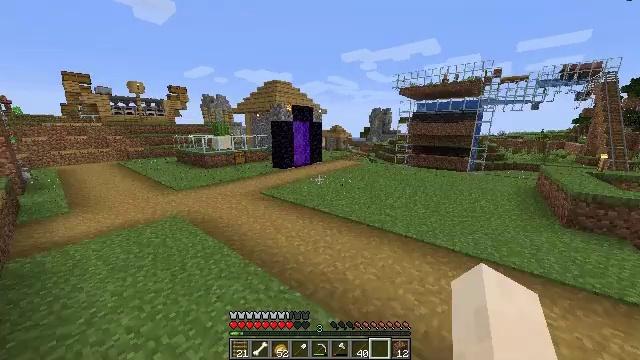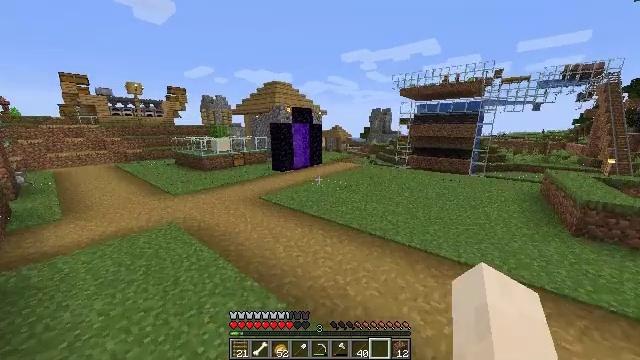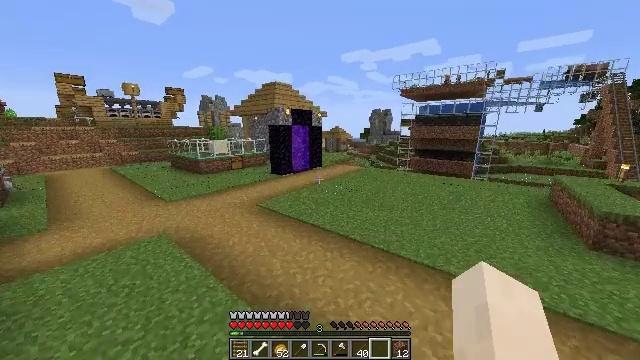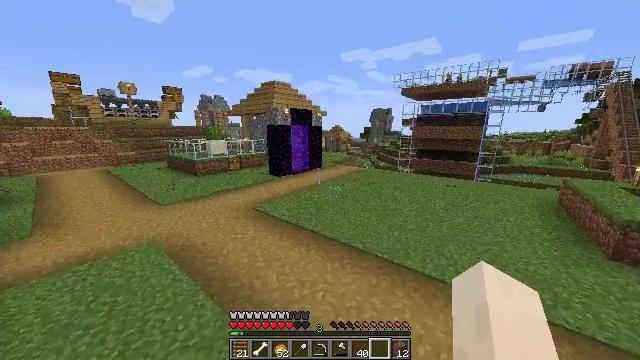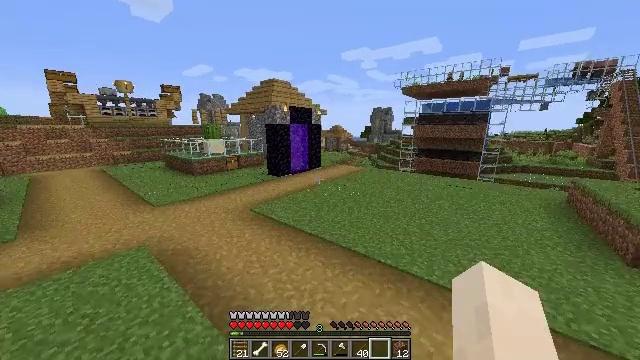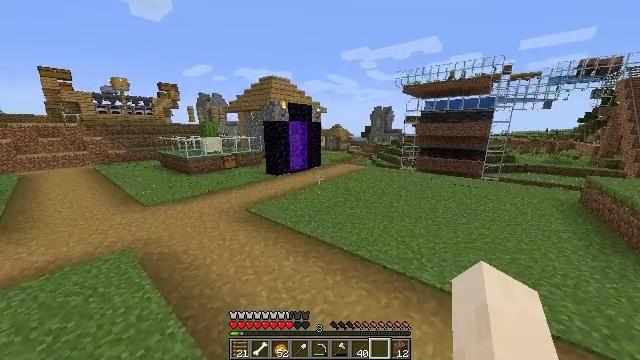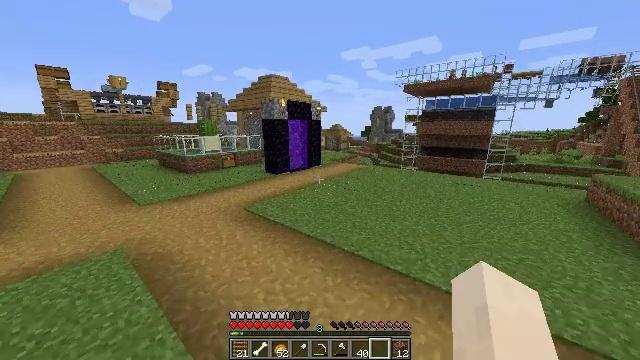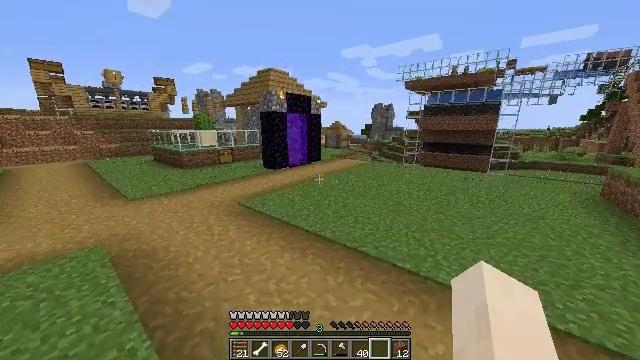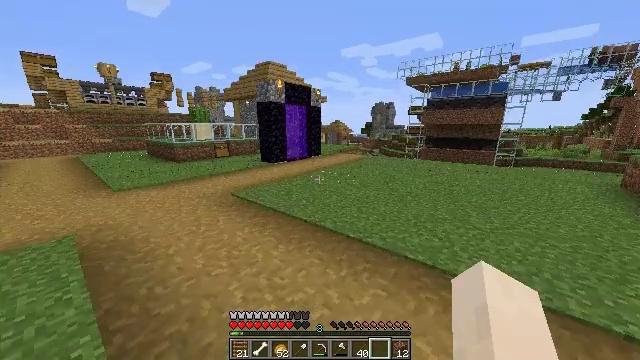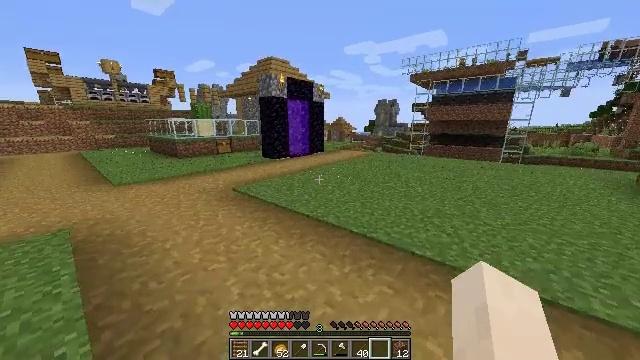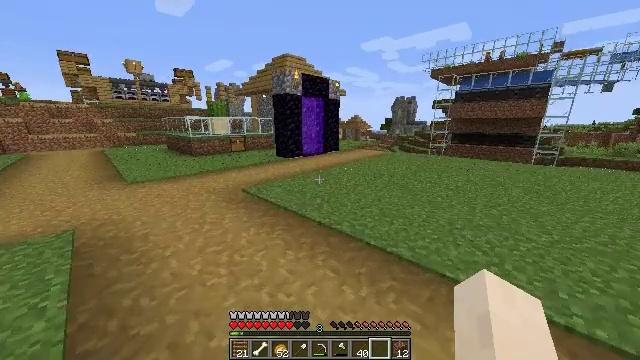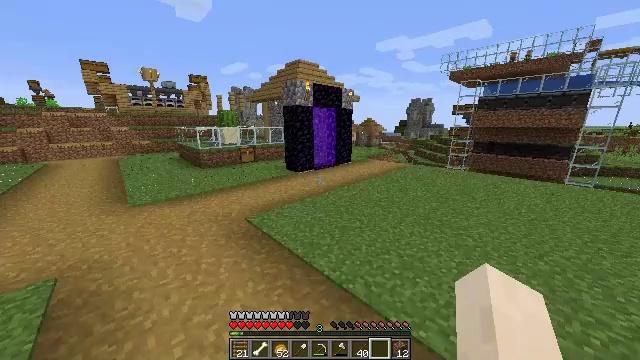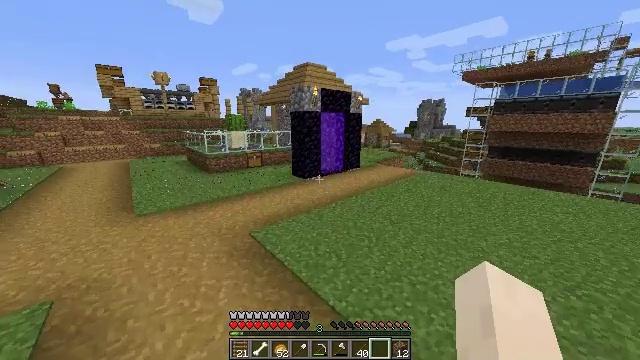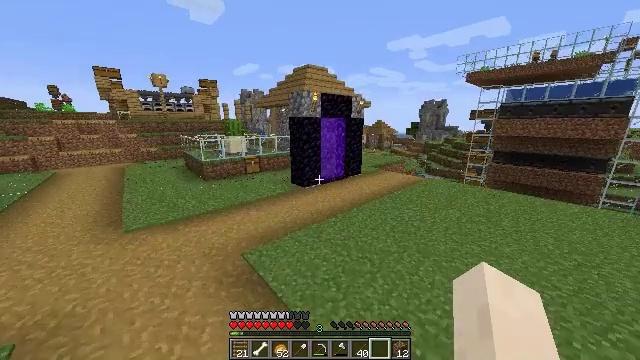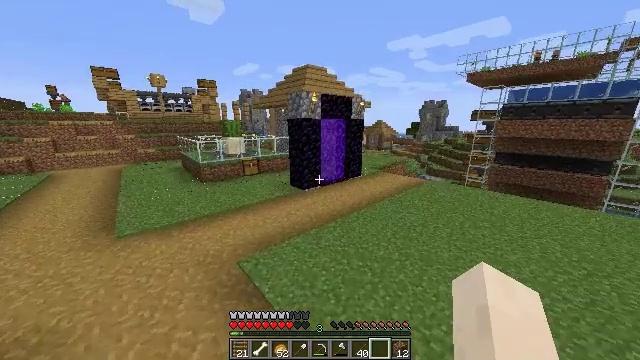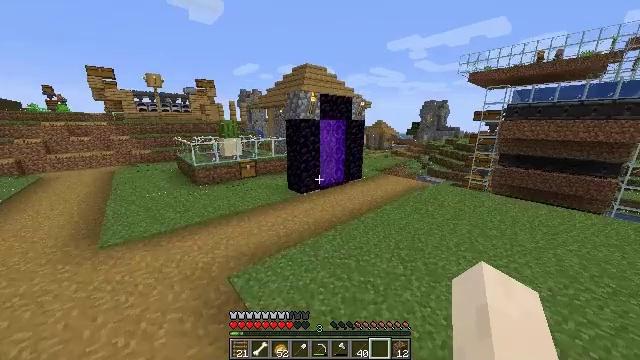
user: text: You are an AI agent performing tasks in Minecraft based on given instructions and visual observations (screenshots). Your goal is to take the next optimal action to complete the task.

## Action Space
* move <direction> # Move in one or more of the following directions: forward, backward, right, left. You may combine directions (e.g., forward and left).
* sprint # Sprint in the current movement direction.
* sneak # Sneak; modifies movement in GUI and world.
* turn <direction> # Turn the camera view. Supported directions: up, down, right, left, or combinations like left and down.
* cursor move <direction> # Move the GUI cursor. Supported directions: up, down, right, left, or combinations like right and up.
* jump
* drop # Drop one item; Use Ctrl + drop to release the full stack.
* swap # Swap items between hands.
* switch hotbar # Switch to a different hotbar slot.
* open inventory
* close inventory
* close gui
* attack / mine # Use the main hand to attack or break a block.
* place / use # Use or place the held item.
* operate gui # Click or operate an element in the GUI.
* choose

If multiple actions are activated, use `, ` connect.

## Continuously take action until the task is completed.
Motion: motion action
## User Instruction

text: Combine four andesite in the crafting table to craft polished andesite.
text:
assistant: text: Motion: move forward, sprint, jump
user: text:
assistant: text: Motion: move forward, sprint, jump
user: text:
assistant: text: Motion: move forward, sprint, jump
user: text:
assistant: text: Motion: move forward, sprint, jump
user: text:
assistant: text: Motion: move forward, jump
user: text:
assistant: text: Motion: move forward, jump
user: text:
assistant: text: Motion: move forward, jump
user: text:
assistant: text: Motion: move forward, jump
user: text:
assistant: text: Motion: move forward, sprint, jump
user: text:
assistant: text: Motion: move forward, sprint, turn left, jump
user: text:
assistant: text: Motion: move forward, sprint, turn left, jump
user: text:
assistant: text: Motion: move forward, turn left, jump
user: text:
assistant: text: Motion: move forward, jump
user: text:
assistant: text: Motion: move forward, jump
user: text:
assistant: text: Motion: move forward, jump
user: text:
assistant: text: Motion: move forward, jump
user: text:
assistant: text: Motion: move forward, jump
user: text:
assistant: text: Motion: move forward, turn right, jump
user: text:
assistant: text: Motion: move forward, sprint, turn right and up, jump
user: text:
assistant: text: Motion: move forward, sprint, turn right and up, jump
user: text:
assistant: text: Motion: move forward, sprint, turn right and up, jump
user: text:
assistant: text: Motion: move forward, turn right and up, jump
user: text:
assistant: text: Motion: move forward, turn right and up, jump
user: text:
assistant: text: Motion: move forward, turn right and up, jump
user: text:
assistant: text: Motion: move forward, turn right and up, jump
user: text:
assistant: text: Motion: move forward, turn right and up, jump
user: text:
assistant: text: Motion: move forward, turn right and up
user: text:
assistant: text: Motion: move forward, turn right
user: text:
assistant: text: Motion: move forward, turn right
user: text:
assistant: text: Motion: no_op